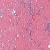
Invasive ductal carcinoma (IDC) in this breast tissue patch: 0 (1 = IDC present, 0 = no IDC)